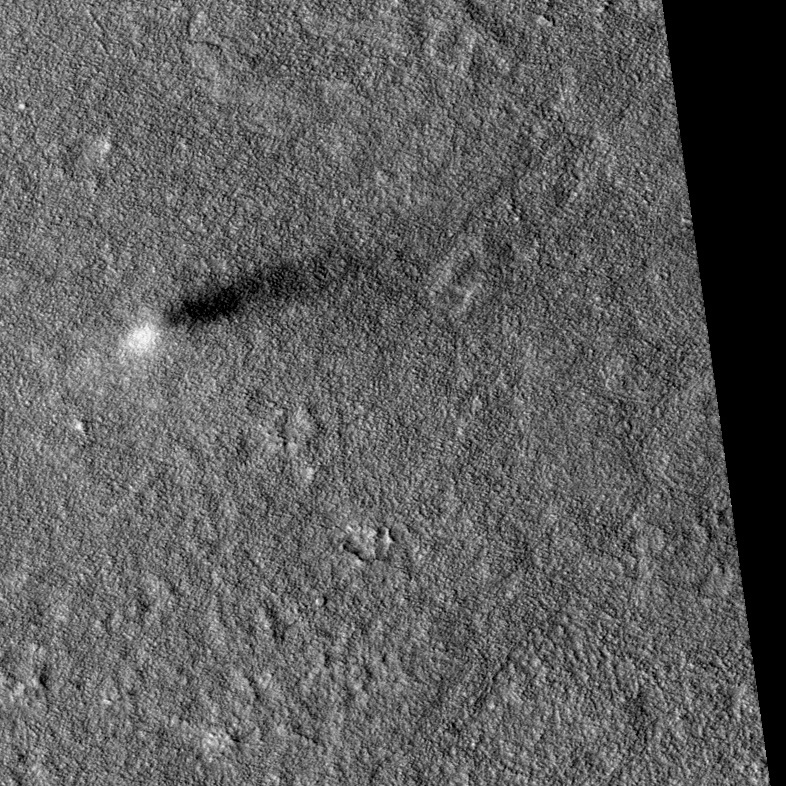
Label: dustdevil